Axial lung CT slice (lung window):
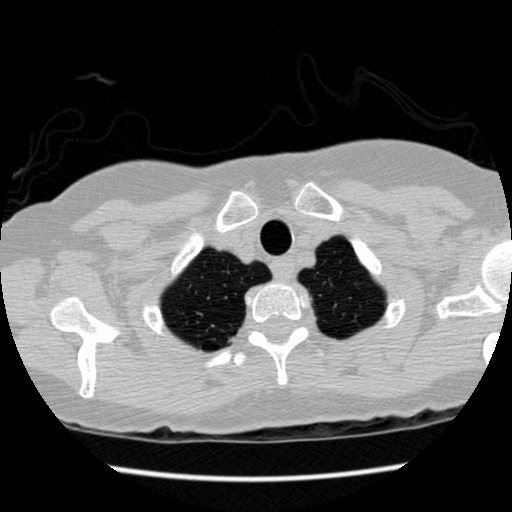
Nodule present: no